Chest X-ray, AP view. Patient: 31 years old, sex M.
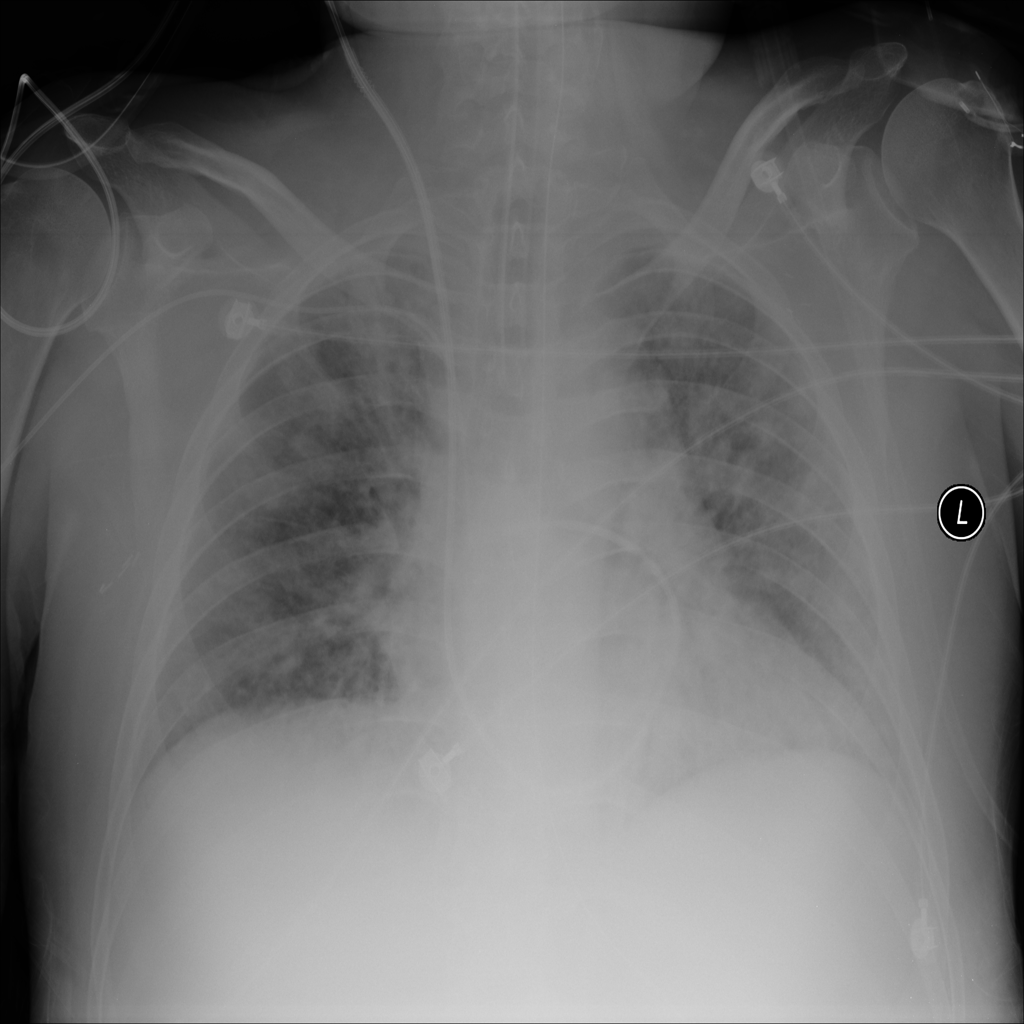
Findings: Infiltration